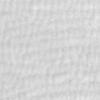
Label: no_change